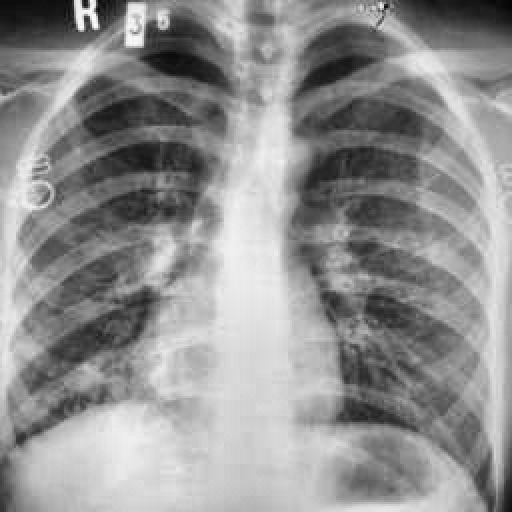
Finding: TUBERCULOSIS